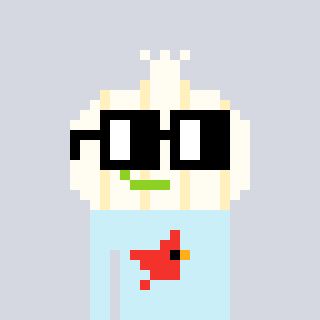
a pixel art character with square black glasses, a garlic-shaped head and a cold-colored body on a cool background